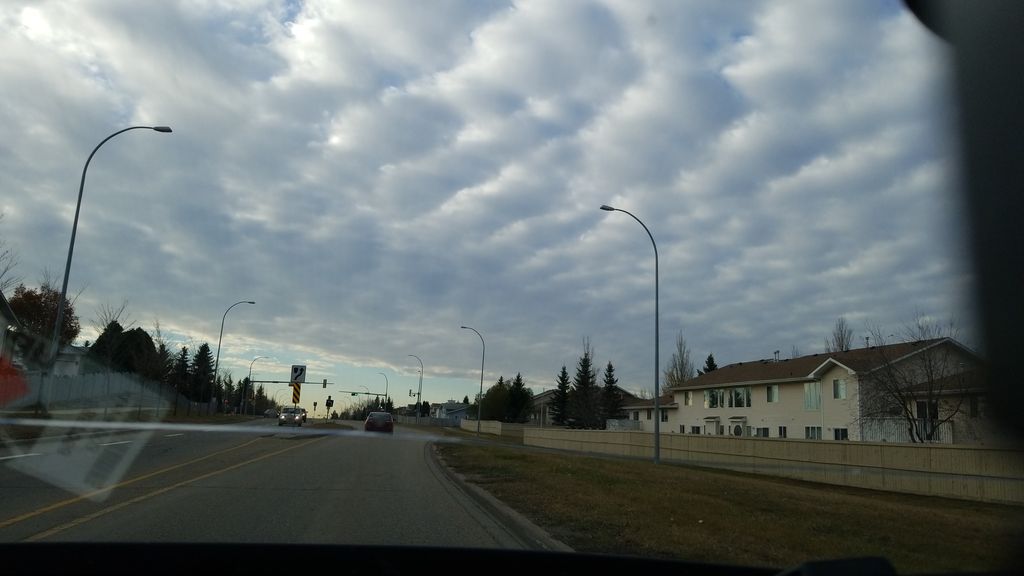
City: edmonton